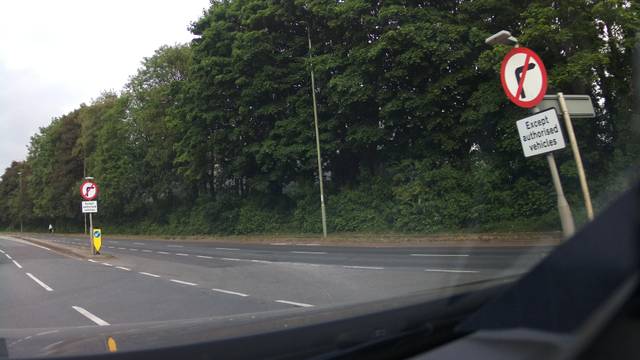
Region: United Kingdom
Coordinates: 50.975, -1.366